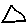
Label: triangle